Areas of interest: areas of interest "Parking Lot"
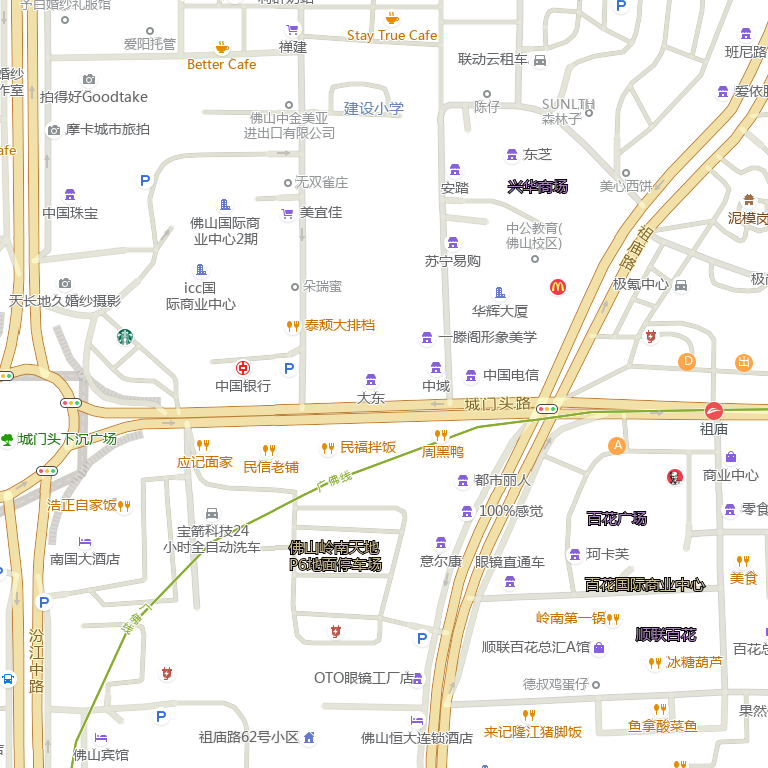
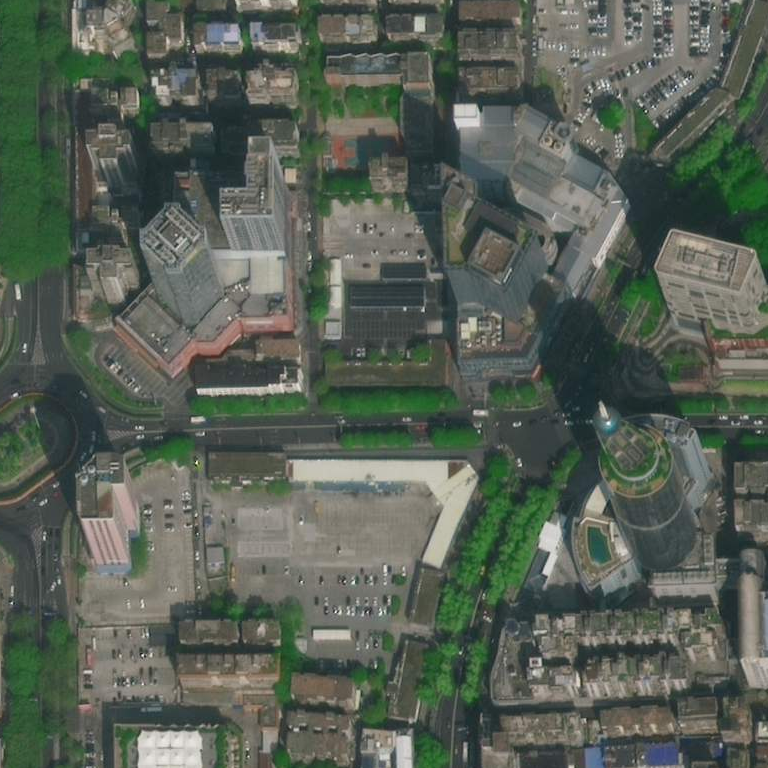